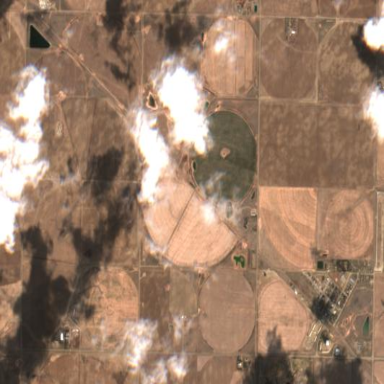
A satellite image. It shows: Farmland with pivot irrigation system.